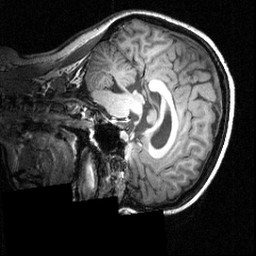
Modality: T1w
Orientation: sagittal
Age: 27
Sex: female
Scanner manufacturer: siemens
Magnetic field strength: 3.951 T
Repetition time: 1.5 s
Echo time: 0.00335 s